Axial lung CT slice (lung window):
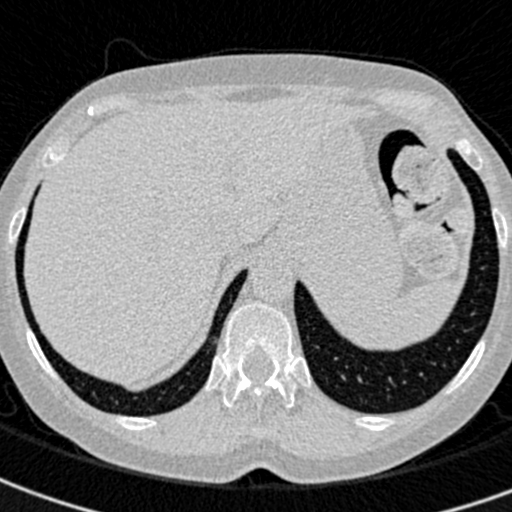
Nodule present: no